Question: Im wondering how I can show multiple copies of 5 images below eachother depending on the number value.
The 5 images depends on the value: 50, 100, 200, 500 and 1000.
The number 4750 will make 4 x 1000, 1 x 500, 1 x 200, 0 x 100 and 1 x 50 = the total value.
That part is done with something like
'''
Thousand = value / 1000;
value = value - Thousand * 1000;
FiveHundred = value / 500;
value = value - FiveHundred * 500;
TwoHundred = value / 200;
value = value - TwoHundred * 200;
OneHundred = value / 100;
value = value - OneHundred * 100;
Fifty = value / 50;
value = value - Fifty * 50;
'''
My problem is showing the images from this.
I have made five images and want to copy them number of times depending on the value.
The image thousand is implemented like this (WPF XAML):
'''
<BitmapImage x:Key="Thousand" UriSource="Thousand.jpg" />
<Image x:Name="Thosand_Copy1" Source="{StaticResource Tusind}" />
'''
But if I do this I have to copy the images many times if the value is 20000 etc. And I think the images will need to load even if you don't need to see them.
What would be a good way of doing this?
Thanks for looking at this.
PS: It should look something like this:

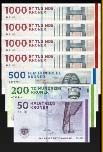
Answer: I would place on your code behind an observable collection of image location that you want displayed and use a listbox to show them. You can databind the image to each item in the collection
This site explains the concept fairly well
<URL>